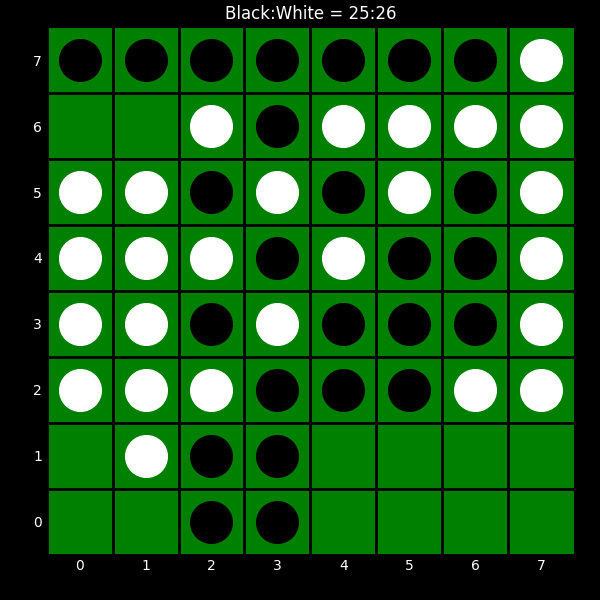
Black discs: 25
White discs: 26